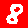
Digit: 8